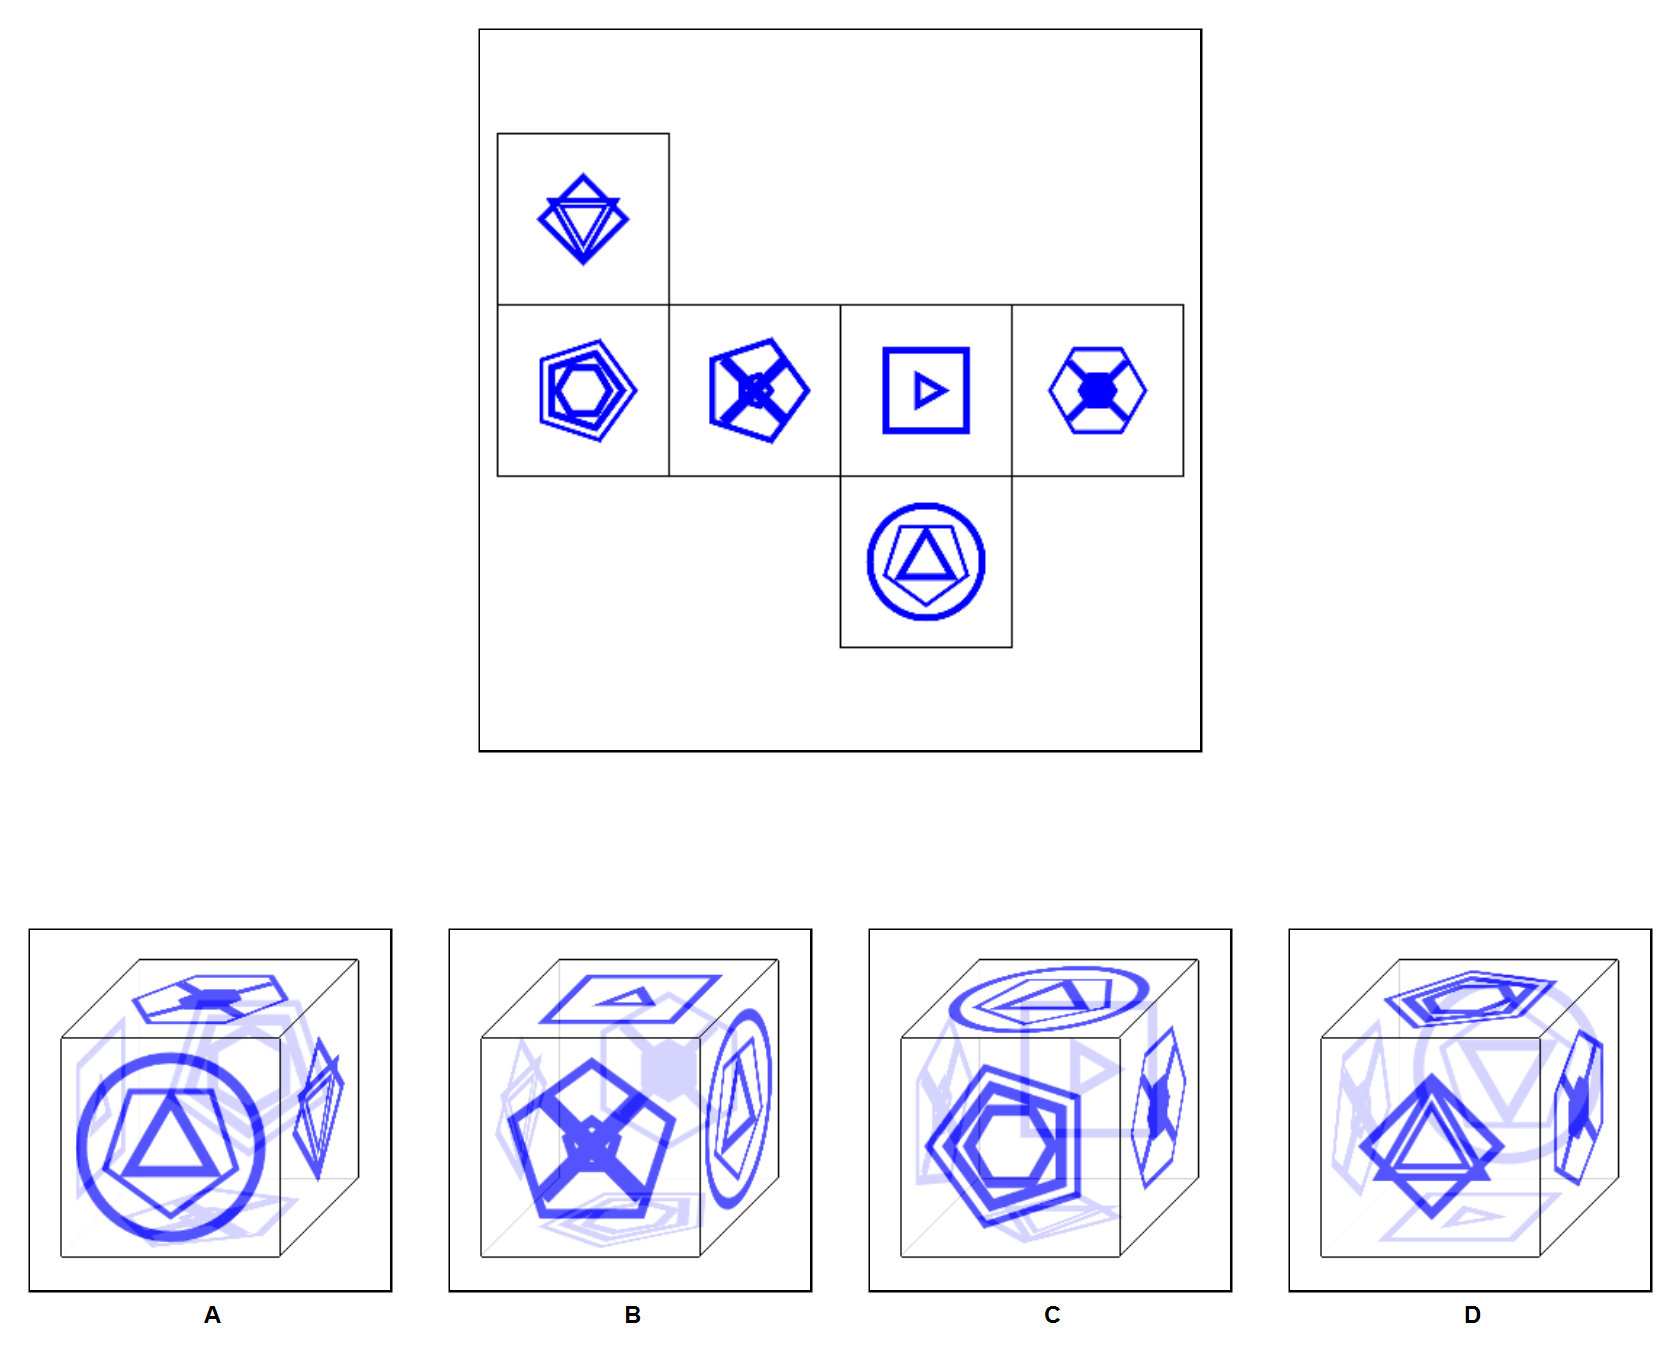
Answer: A